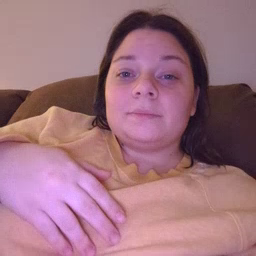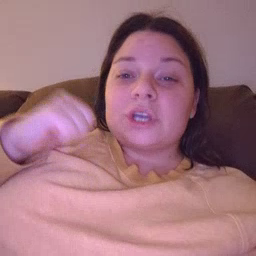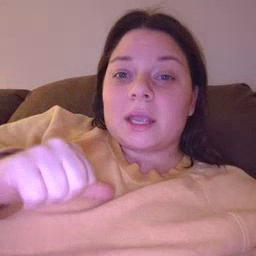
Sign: jacket